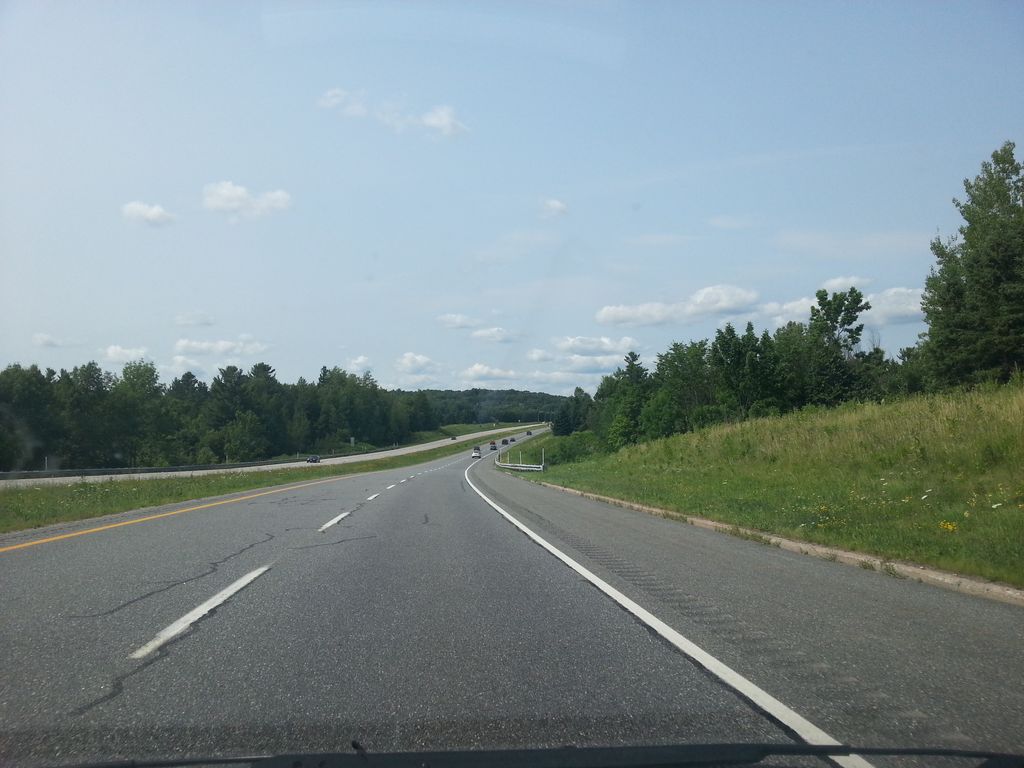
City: ottawa-gatineau